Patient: sex M, age 47
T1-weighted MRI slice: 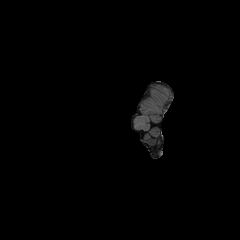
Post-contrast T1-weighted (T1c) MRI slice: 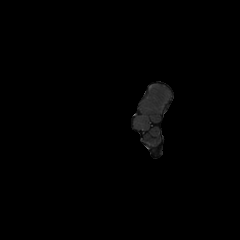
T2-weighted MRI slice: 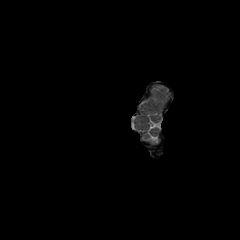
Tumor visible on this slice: no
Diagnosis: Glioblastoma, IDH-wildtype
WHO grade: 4